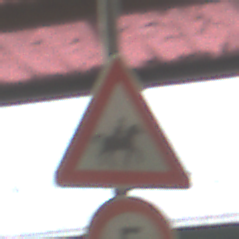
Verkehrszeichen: ReiterLinks
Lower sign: Geschwindigkeit5
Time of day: MorningAfternoon
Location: Roofed (Special)
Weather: NotSpecified
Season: NotSpecified
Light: Artificial